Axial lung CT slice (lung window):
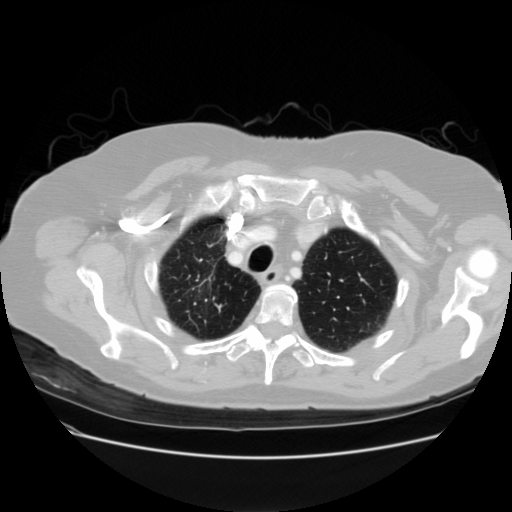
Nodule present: no